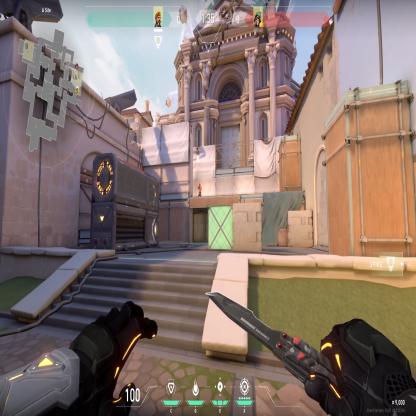
Label: enemy